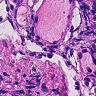
Metastatic tissue present: no